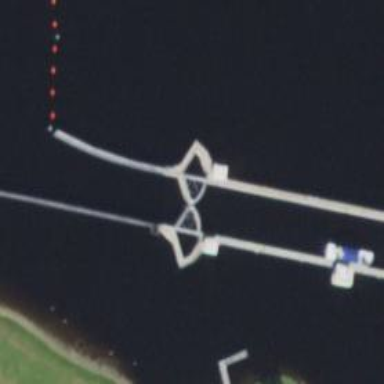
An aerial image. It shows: Breakwater structure.